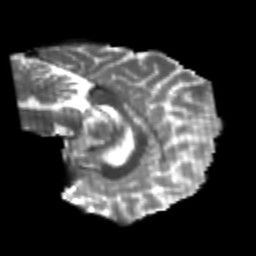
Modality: T2w
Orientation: sagittal
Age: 22
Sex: male
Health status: healthy
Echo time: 0.074 s